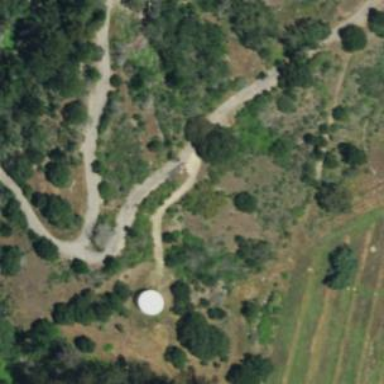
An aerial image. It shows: Communications tower.